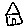
Label: house